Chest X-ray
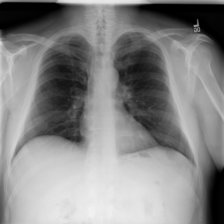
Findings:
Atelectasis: negative
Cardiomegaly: negative
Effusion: negative
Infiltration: negative
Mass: negative
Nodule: negative
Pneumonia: negative
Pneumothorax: negative
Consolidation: negative
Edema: negative
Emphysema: negative
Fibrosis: negative
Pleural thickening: negative
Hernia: negative